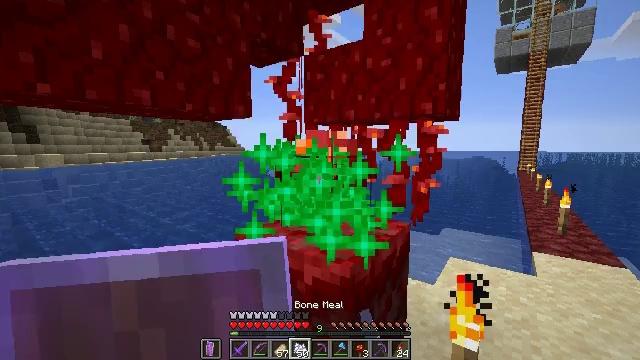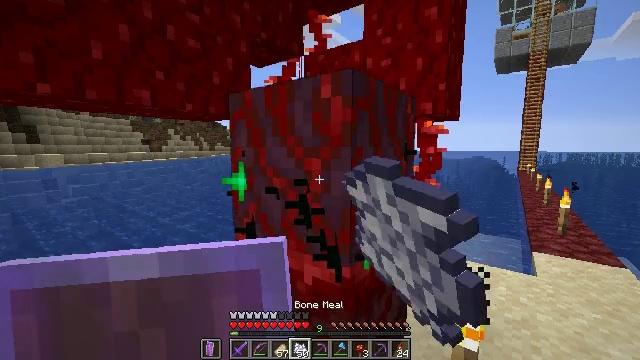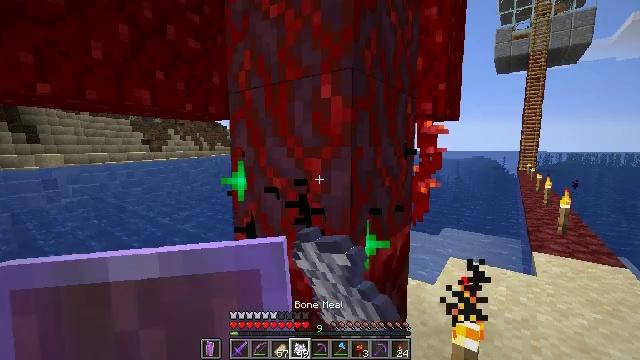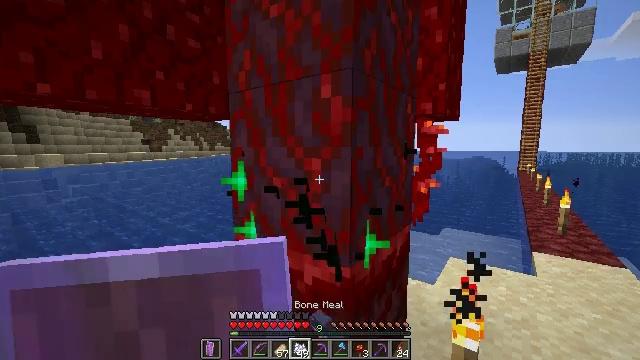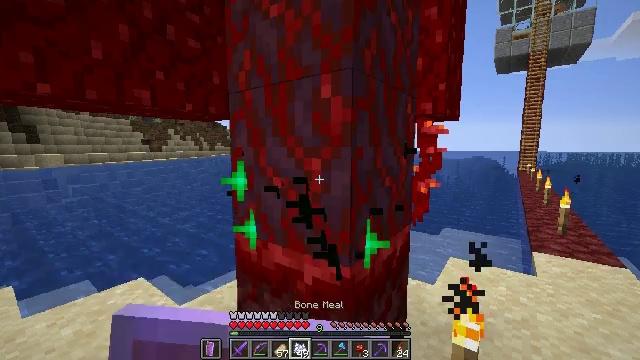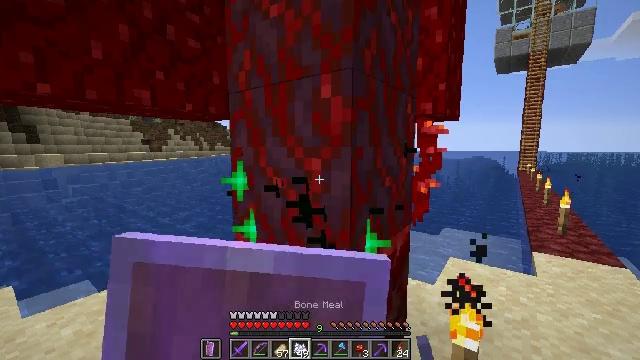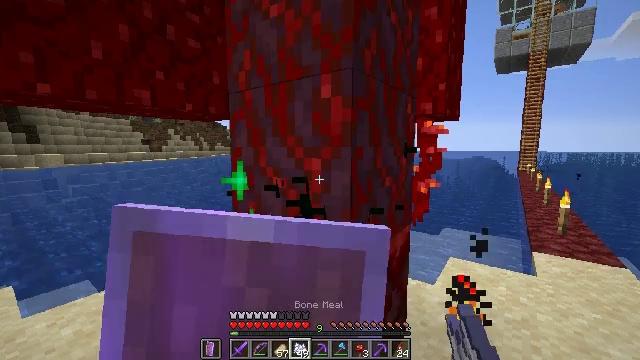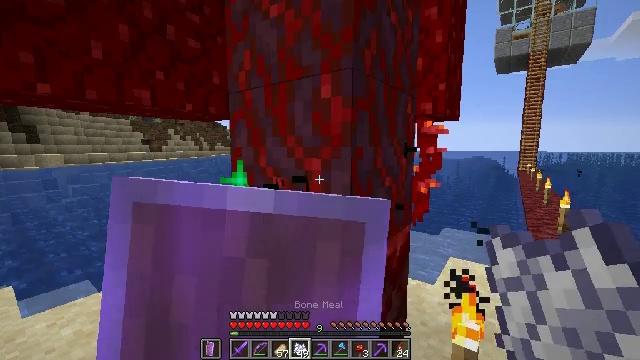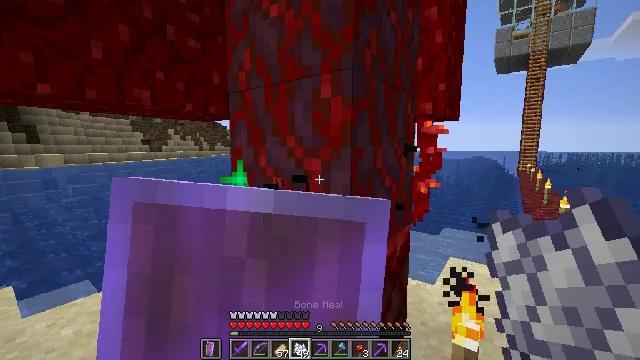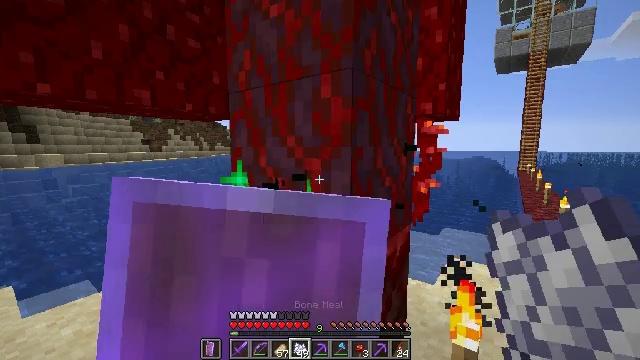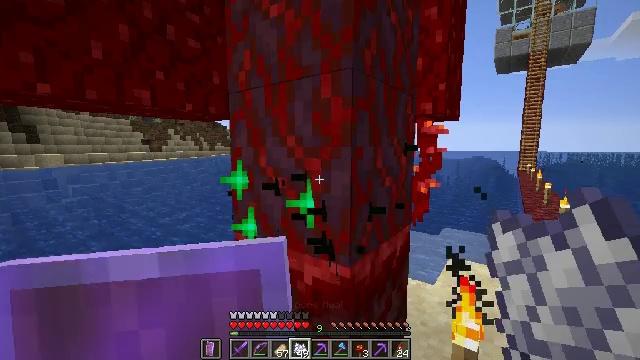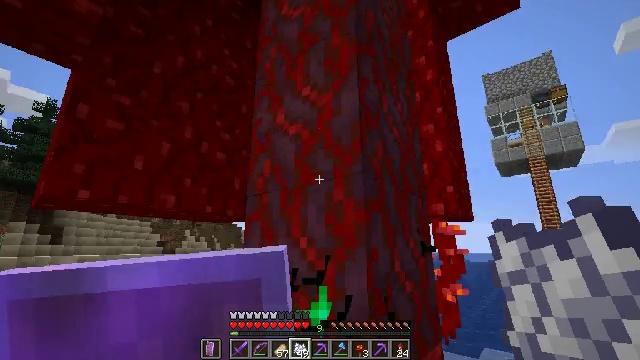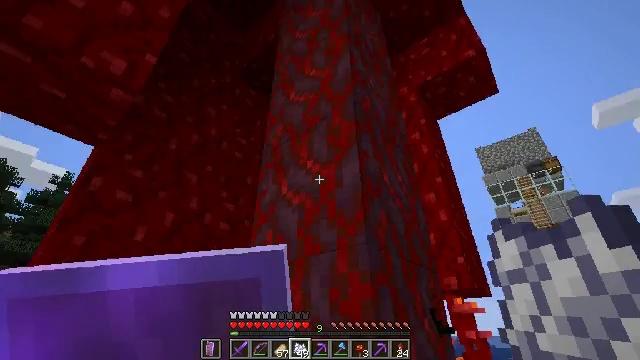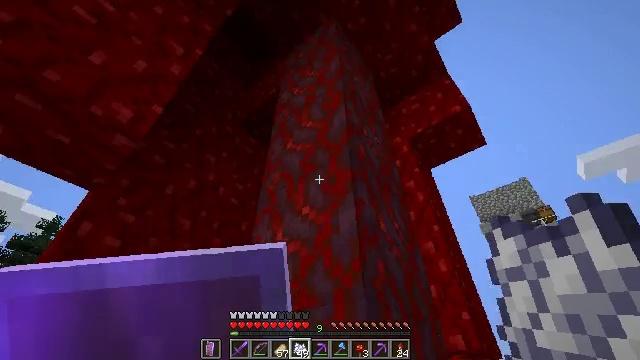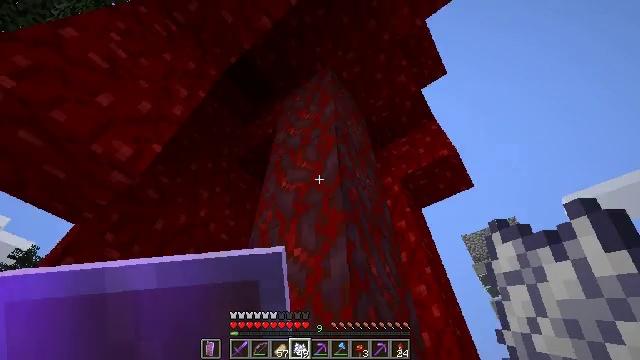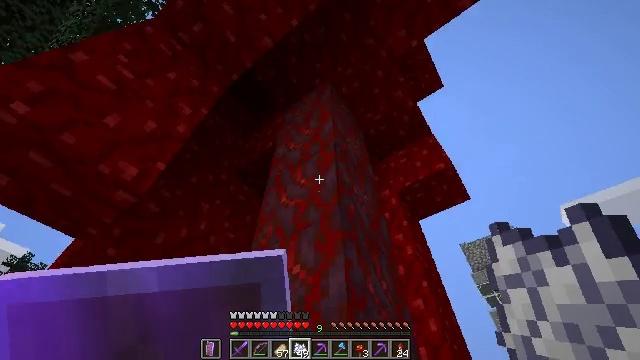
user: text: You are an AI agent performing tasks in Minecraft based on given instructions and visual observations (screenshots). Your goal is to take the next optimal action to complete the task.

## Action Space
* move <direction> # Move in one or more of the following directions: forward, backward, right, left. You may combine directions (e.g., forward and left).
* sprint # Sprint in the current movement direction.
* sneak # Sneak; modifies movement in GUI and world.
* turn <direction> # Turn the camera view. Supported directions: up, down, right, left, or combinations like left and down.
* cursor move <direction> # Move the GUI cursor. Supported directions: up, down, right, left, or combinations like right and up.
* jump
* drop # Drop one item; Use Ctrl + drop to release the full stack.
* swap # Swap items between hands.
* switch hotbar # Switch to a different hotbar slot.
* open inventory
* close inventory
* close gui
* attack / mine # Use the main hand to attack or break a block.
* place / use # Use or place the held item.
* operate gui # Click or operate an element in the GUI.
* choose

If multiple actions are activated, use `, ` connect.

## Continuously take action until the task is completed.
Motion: motion action
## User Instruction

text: Harvest crimson stem blocks.
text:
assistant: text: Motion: use / place
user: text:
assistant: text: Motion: use / place
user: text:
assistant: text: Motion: use / place
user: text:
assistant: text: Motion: use / place
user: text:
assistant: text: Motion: use / place
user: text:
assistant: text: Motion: use / place
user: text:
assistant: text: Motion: use / place
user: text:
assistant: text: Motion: use / place
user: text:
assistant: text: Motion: use / place
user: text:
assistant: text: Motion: no_op
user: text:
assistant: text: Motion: turn left and up
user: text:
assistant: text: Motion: turn up
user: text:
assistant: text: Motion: turn right and up
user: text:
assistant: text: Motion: move back, turn right and up
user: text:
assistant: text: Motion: move back, turn up
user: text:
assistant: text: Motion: move back
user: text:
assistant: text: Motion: move back
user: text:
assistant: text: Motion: no_op
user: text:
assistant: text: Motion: no_op
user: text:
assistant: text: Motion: no_op
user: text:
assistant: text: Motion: no_op
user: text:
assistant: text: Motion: no_op
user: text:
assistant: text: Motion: no_op
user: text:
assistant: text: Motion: no_op
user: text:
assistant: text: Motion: no_op
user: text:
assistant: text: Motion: no_op
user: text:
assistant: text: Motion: move left
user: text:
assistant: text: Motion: move left
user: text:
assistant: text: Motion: move left
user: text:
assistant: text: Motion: move left